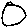
Label: circle